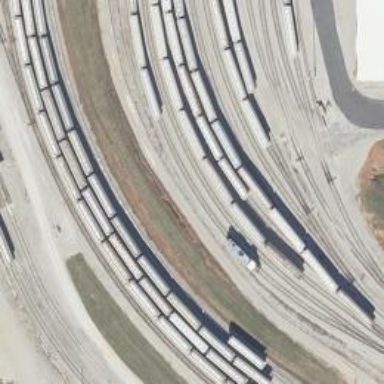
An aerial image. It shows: Railway spur service.